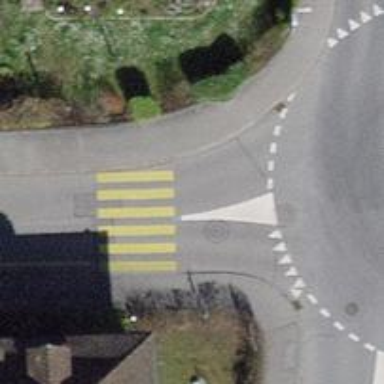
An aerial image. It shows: Pedestrian crossing with zebra markings and island.